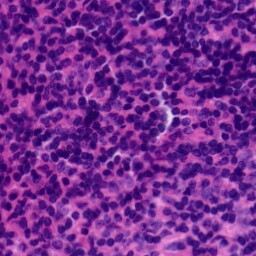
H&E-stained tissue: Tonsil